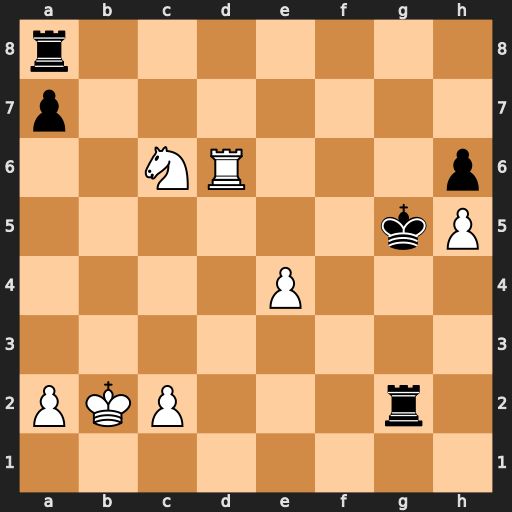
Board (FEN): r7/p7/2NR3p/6kP/4P3/8/PKP3r1/8
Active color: w
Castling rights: -
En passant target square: -
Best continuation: Rg6+ Kxh5 Rxg2